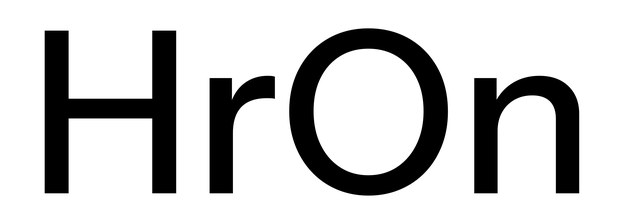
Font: InstrumentSans_Medium